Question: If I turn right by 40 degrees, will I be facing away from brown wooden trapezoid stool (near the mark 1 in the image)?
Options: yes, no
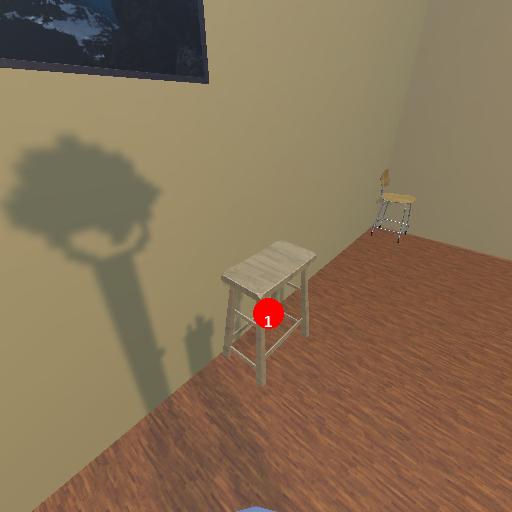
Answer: yes